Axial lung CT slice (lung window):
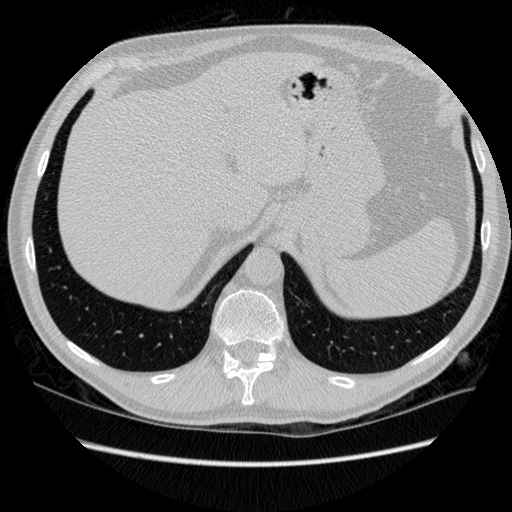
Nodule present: no